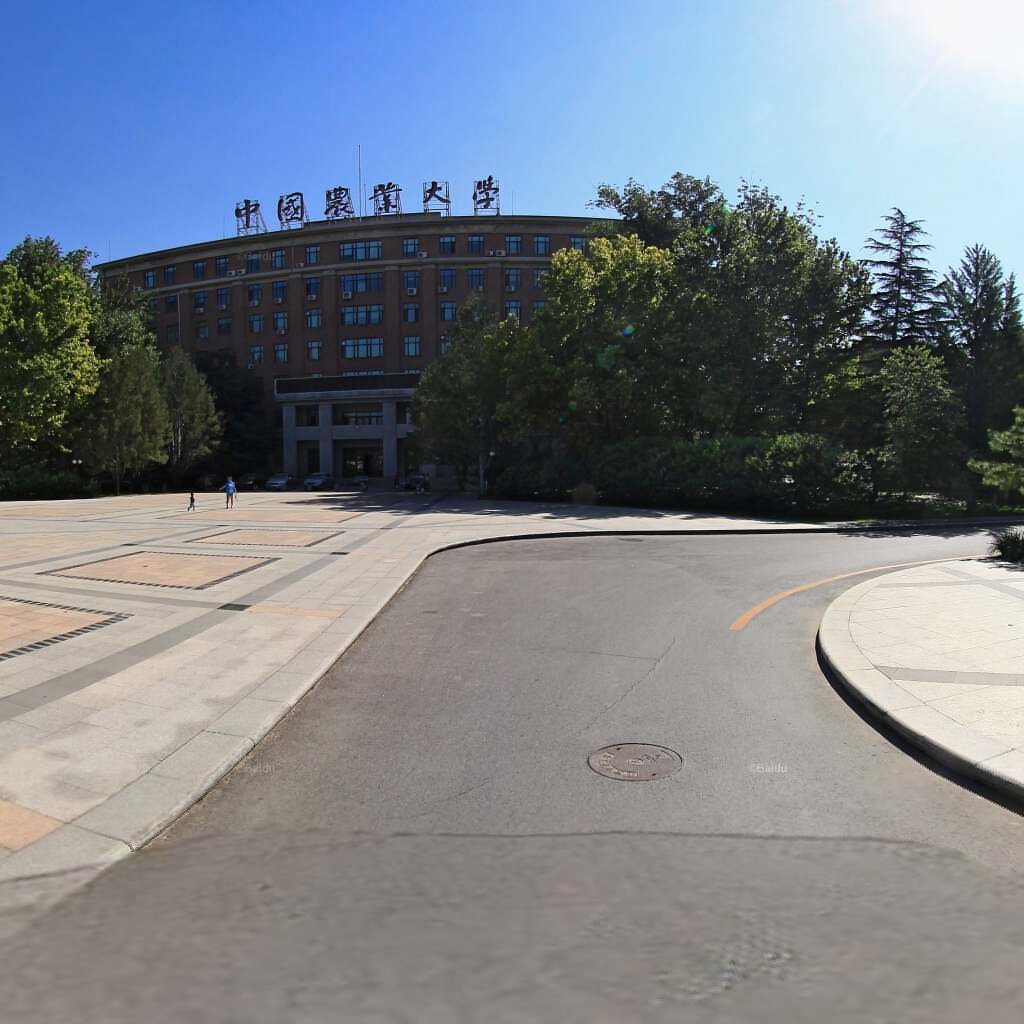
Region: Haidian
Road damage annotations: longitudinal crack, transverse crack, longitudinal crack, manhole cover